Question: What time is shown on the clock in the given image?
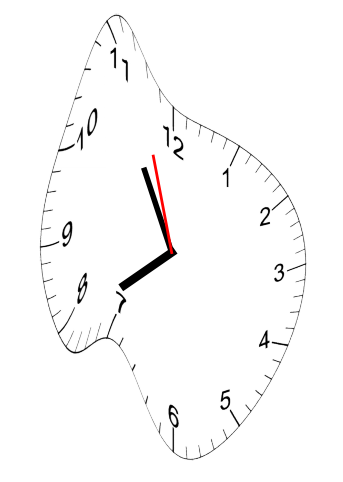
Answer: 07:54:57